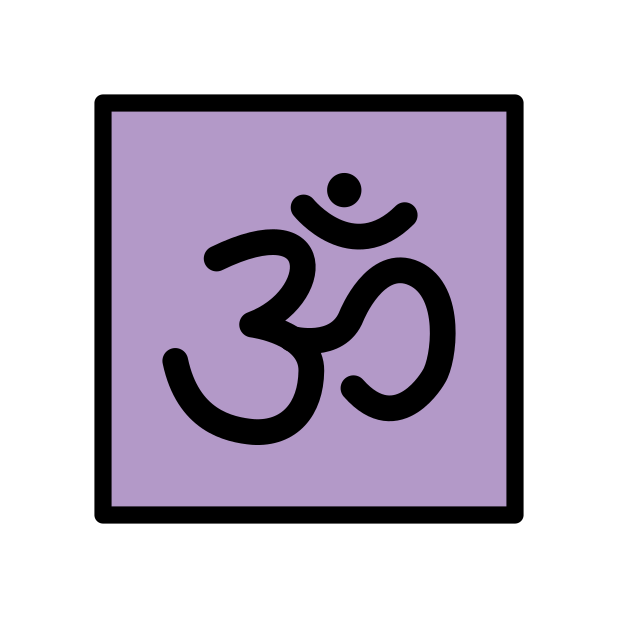
Emoji: 🕉
Name: om symbol
Unicode: 0x1f549